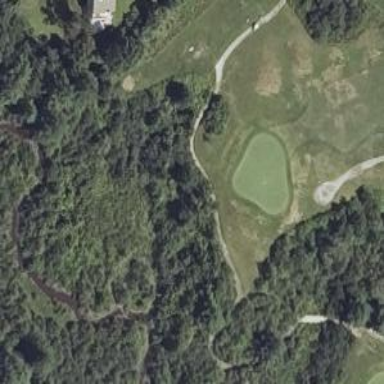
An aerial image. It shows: Service road used as golf cart path.